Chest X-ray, PA view. Patient: 63 years old, sex M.
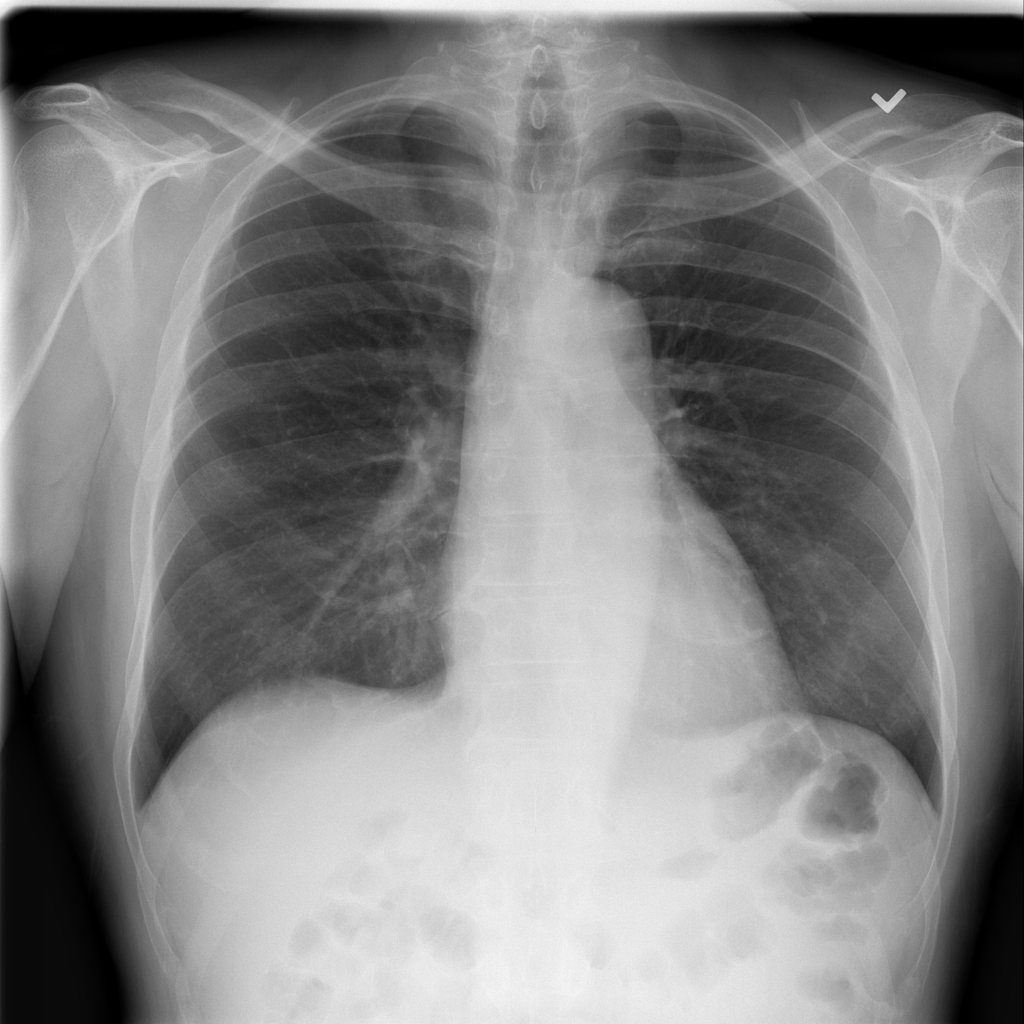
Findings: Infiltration